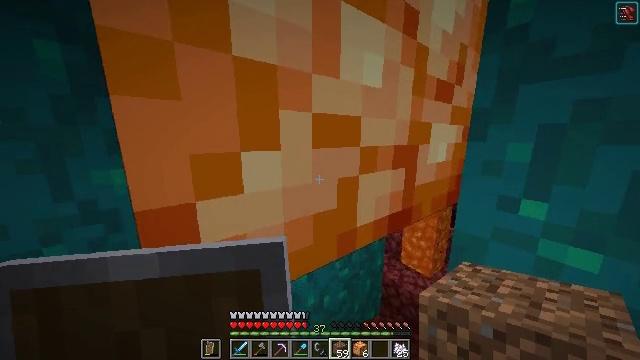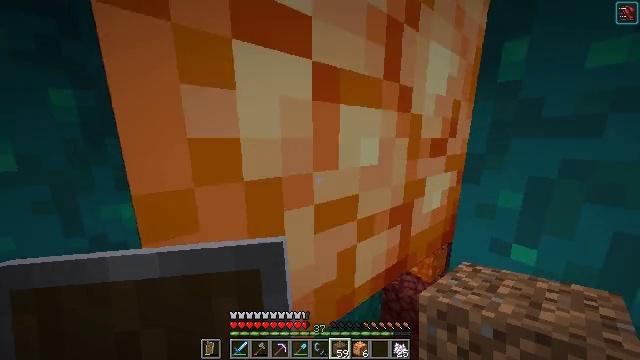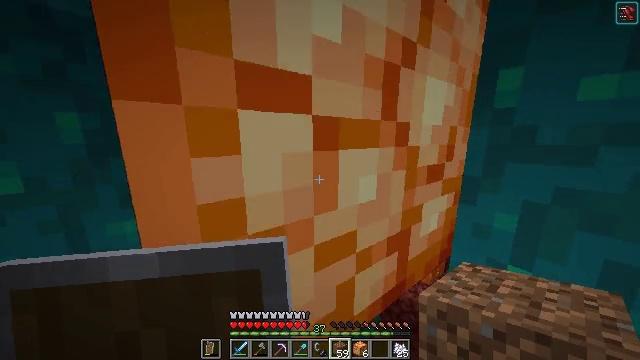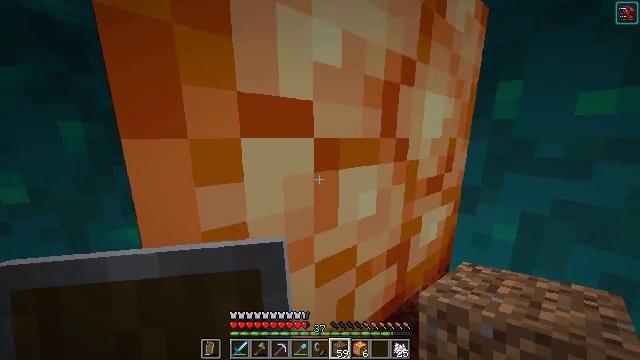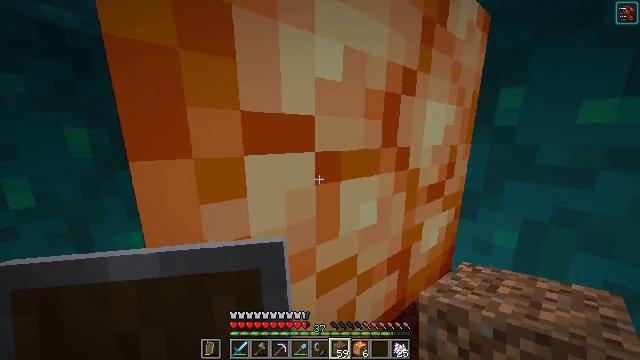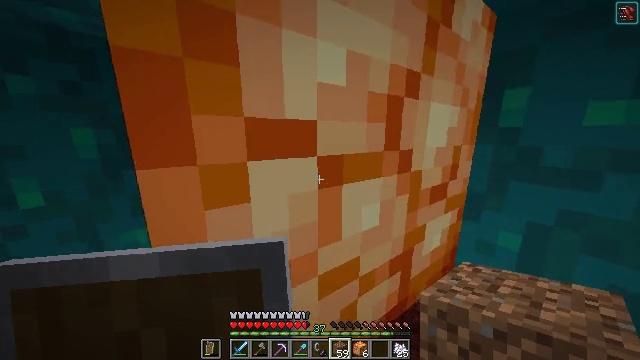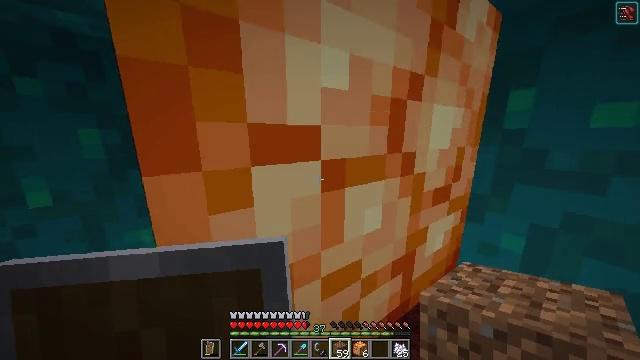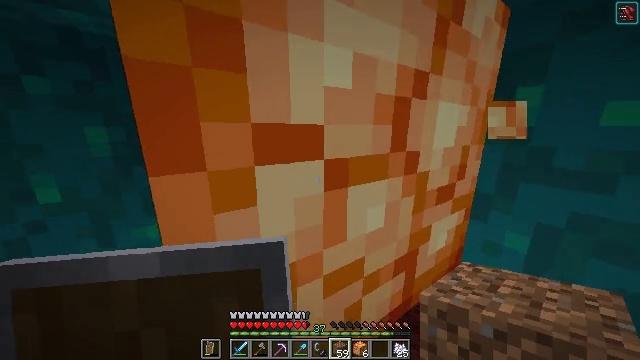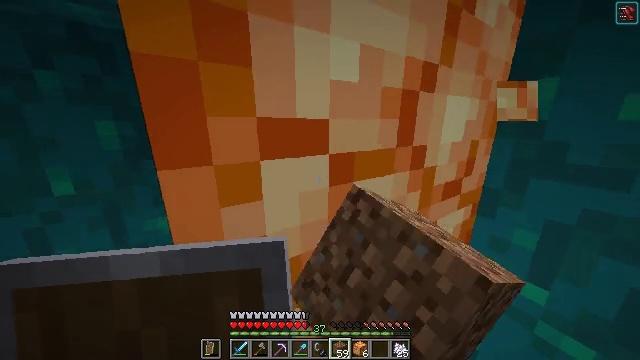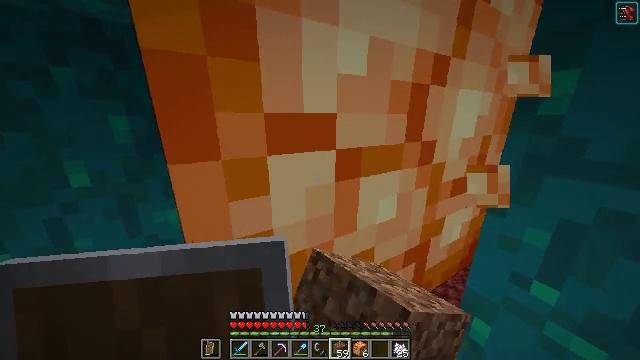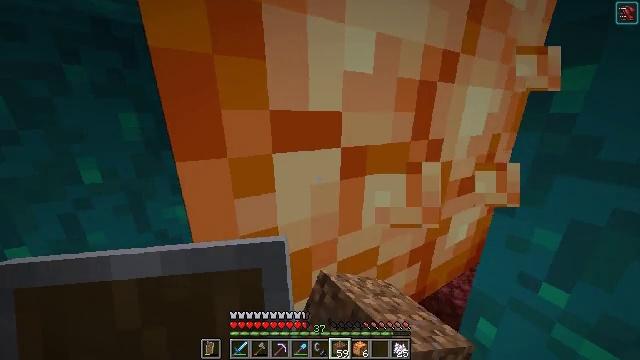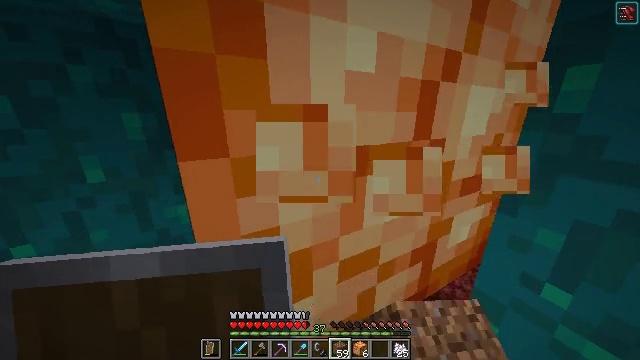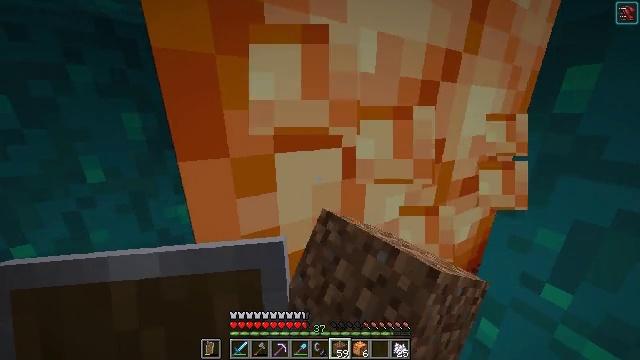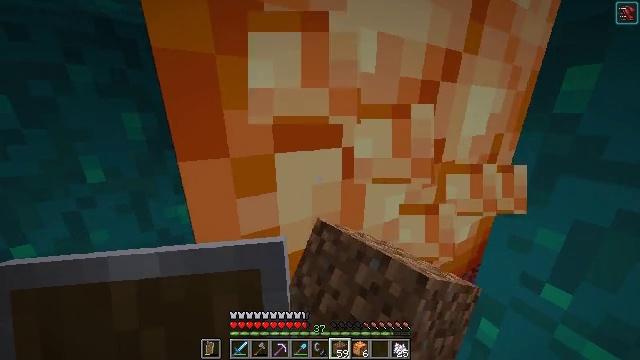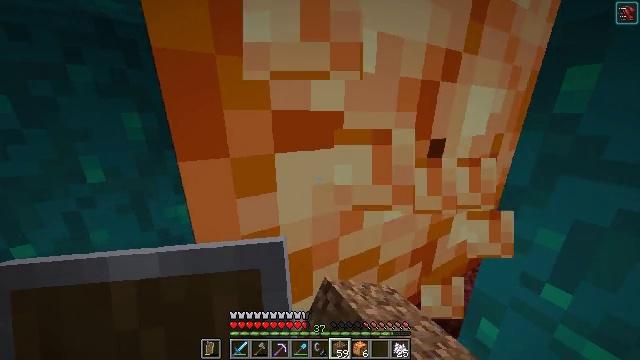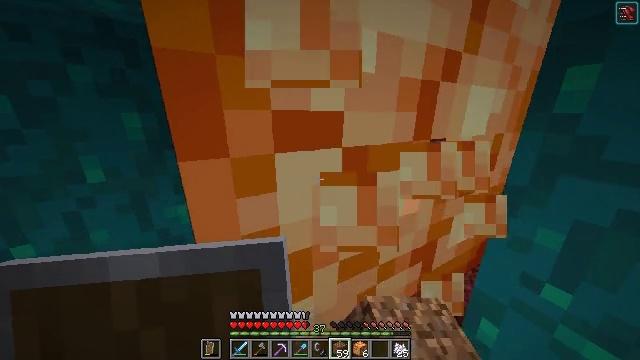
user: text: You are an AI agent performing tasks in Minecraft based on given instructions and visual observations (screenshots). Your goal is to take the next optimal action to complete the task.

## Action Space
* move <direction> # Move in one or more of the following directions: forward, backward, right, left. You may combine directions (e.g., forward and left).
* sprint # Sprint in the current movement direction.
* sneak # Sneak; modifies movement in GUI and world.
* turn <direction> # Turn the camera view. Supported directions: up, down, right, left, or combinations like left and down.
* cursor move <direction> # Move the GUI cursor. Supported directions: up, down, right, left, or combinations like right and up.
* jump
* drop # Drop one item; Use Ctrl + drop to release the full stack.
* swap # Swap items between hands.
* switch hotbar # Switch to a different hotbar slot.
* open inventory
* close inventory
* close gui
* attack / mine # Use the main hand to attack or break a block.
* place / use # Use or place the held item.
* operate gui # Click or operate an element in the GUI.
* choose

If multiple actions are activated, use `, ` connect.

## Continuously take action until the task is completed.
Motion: motion action
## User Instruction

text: Collect the shroomlight block.
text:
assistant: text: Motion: no_op
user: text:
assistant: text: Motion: no_op
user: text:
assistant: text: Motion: no_op
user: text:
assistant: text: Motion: no_op
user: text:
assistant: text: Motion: no_op
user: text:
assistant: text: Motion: no_op
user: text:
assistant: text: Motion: attack / mine
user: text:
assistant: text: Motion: turn left and down, attack / mine
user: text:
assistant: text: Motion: turn left and down, attack / mine
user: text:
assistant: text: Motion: turn left, attack / mine
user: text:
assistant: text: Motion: attack / mine
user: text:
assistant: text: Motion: attack / mine
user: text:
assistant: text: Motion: attack / mine
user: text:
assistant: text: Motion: attack / mine
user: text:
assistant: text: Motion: attack / mine
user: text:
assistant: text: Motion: attack / mine
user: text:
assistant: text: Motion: turn up, attack / mine
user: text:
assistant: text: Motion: turn left and up, attack / mine
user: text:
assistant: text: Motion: attack / mine
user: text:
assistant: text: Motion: turn right, attack / mine
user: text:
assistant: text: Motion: turn right, attack / mine
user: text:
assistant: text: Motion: turn left, attack / mine
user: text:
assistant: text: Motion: attack / mine
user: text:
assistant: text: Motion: attack / mine
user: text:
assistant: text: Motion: attack / mine
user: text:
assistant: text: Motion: attack / mine
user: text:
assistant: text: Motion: attack / mine
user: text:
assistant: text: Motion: attack / mine
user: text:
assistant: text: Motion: attack / mine
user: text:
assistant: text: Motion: attack / mine